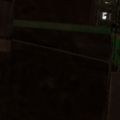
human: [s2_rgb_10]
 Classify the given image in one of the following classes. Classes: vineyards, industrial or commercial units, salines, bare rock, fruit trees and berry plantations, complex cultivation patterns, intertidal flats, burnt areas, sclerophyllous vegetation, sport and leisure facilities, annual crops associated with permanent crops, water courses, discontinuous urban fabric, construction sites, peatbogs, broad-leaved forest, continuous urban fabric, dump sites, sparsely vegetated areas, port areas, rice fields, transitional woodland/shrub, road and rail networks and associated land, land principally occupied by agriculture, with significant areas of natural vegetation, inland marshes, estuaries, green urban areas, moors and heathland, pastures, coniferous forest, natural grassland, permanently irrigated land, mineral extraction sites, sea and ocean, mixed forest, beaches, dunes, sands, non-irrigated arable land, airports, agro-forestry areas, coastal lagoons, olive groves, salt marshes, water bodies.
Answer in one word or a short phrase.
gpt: industrial or commercial units, non-irrigated arable land